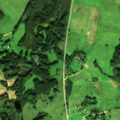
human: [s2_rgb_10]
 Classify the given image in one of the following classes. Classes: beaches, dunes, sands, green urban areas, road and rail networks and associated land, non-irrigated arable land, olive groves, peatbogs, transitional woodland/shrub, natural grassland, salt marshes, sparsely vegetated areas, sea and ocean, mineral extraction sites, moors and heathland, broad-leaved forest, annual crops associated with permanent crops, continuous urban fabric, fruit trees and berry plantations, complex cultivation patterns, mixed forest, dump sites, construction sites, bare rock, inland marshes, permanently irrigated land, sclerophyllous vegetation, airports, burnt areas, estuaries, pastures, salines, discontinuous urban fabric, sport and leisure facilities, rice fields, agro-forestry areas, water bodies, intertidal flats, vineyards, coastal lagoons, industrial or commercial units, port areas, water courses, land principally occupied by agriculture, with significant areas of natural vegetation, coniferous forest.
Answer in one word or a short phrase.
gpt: pastures, complex cultivation patterns, land principally occupied by agriculture, with significant areas of natural vegetation, broad-leaved forest